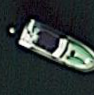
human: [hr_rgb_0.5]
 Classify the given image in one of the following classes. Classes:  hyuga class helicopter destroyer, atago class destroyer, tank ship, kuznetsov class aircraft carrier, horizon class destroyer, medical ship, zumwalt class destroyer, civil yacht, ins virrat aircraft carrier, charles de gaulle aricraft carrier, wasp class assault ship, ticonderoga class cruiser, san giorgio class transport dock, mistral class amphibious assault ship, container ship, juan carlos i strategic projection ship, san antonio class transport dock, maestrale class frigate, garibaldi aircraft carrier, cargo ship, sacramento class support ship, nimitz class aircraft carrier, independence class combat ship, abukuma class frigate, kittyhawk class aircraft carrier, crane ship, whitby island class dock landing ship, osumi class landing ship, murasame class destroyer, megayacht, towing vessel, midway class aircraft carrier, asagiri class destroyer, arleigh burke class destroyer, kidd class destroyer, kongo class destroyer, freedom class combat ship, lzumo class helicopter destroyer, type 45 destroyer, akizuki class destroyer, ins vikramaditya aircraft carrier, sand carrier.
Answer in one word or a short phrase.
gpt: Civil yacht